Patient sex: M
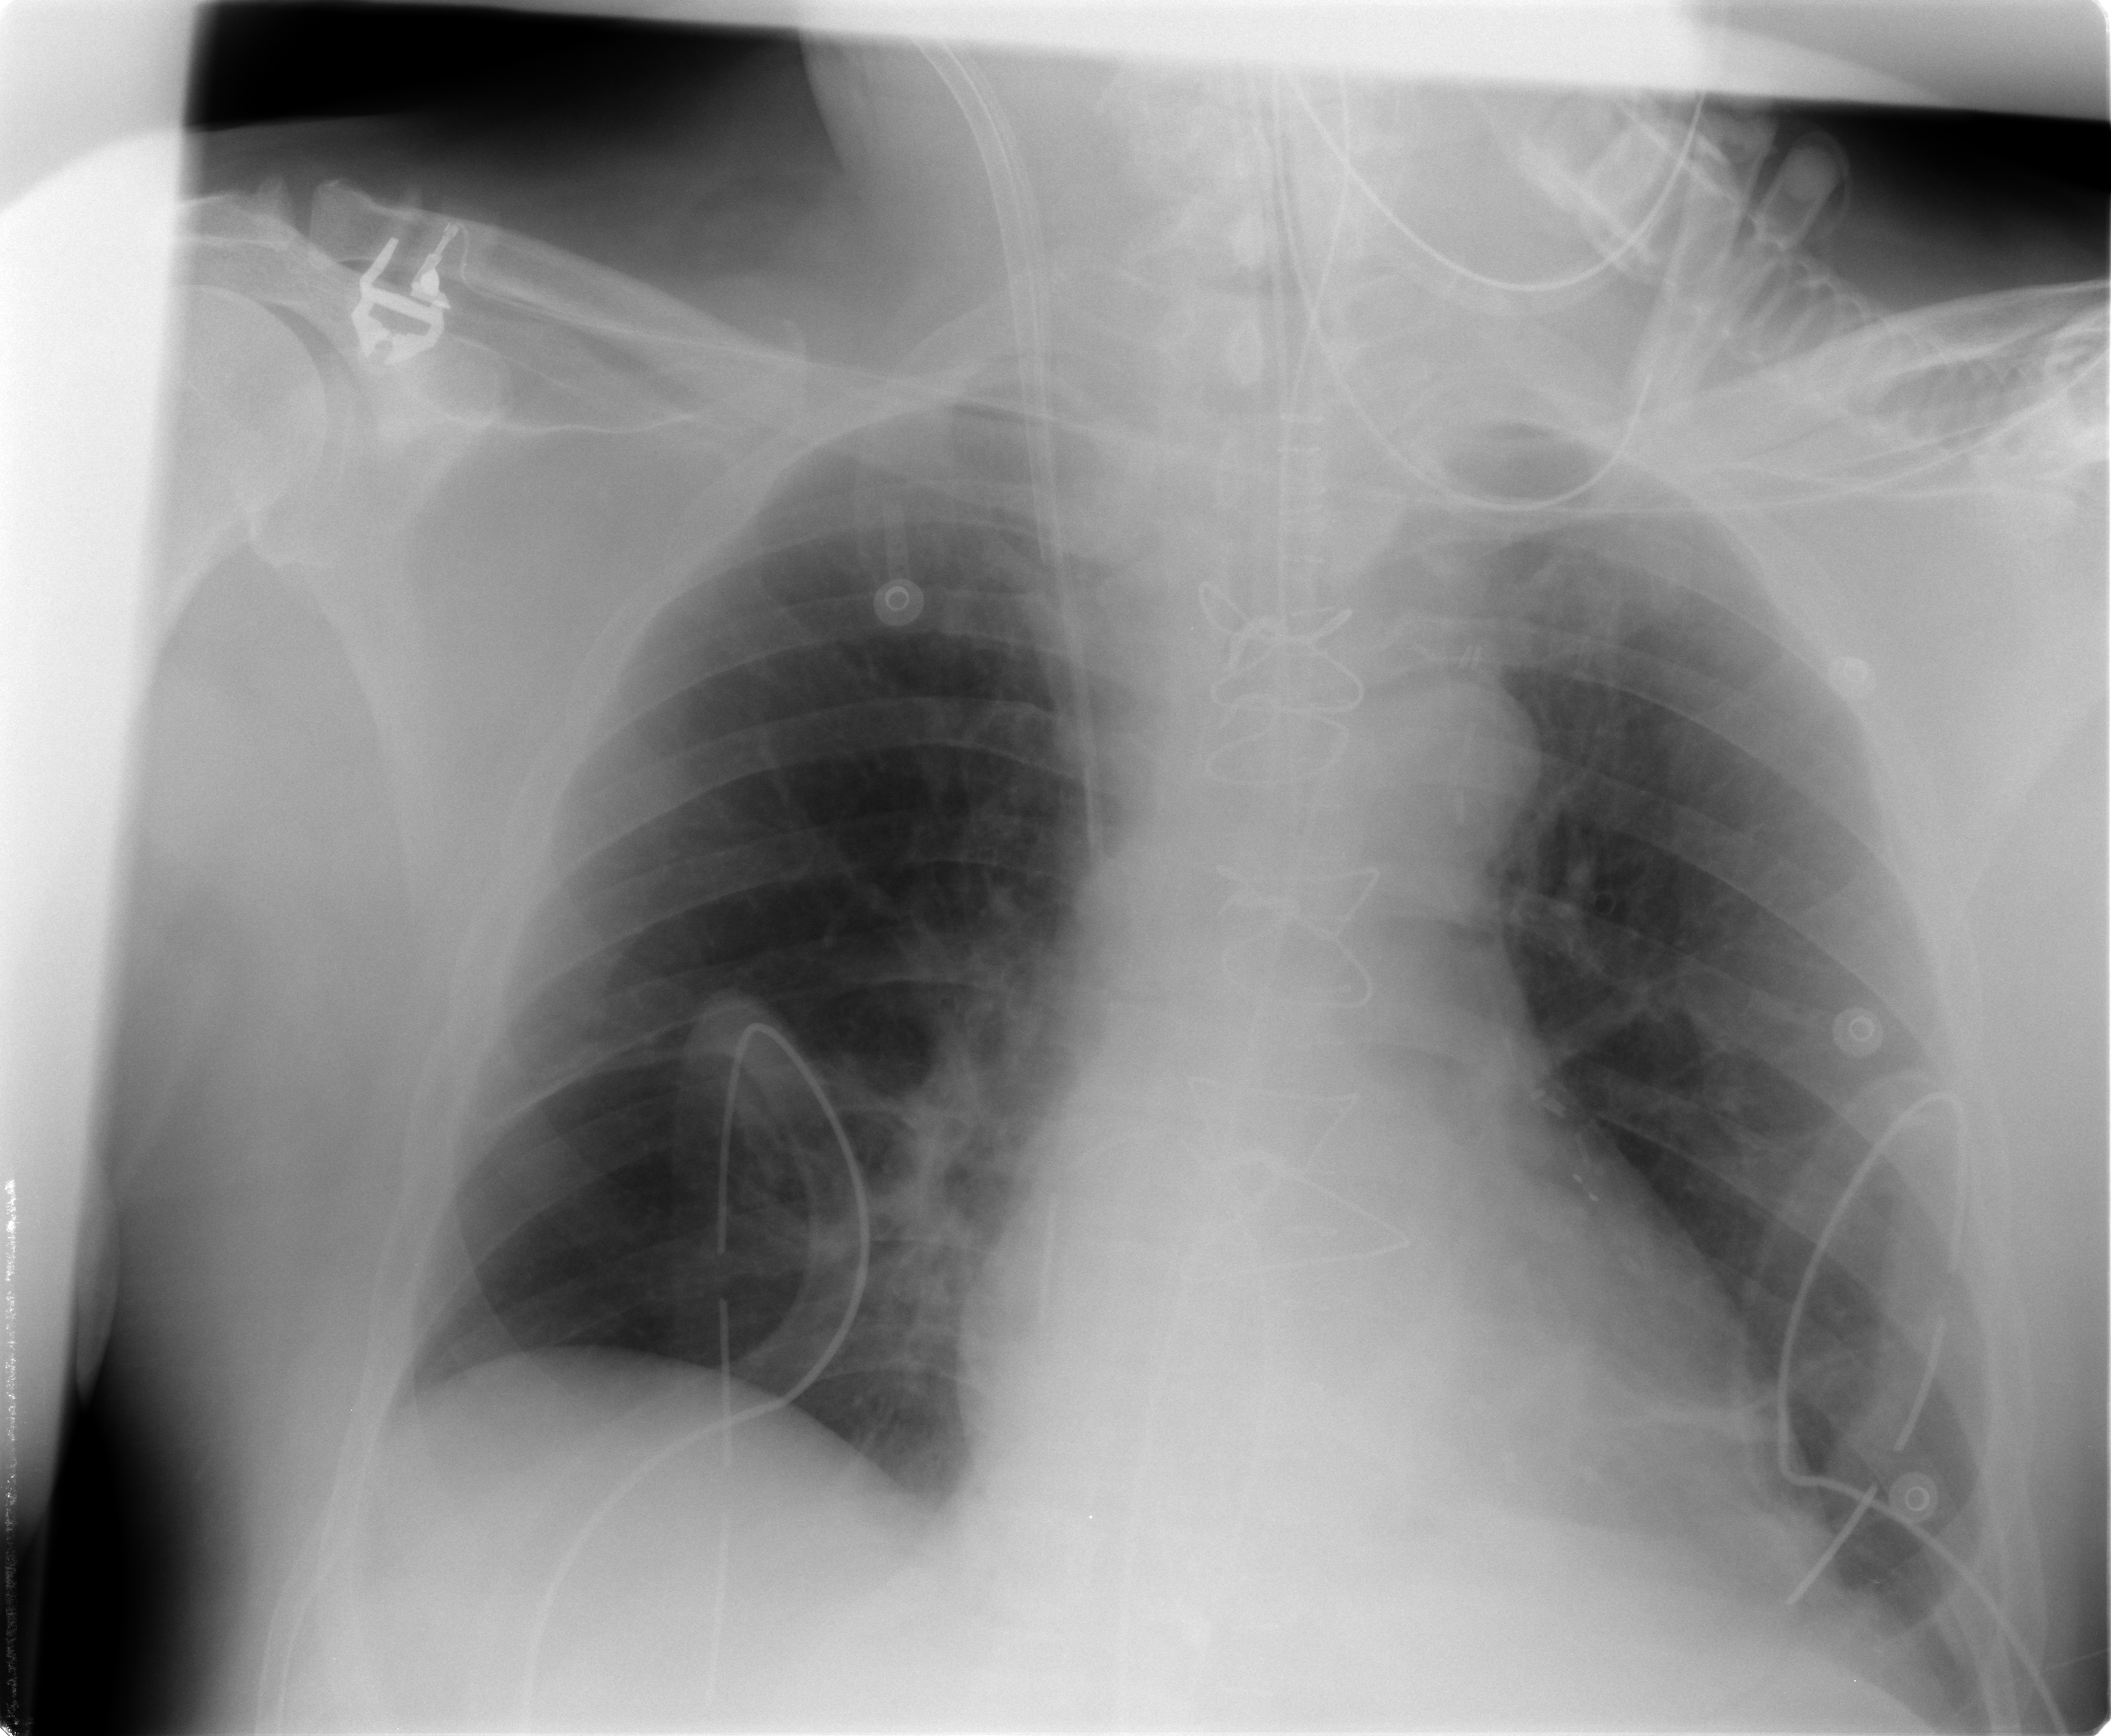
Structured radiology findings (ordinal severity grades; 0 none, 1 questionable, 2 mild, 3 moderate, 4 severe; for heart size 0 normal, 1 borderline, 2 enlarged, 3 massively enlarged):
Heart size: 1
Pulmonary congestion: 1
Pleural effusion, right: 0
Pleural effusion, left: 0
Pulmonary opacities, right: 0
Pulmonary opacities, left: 0
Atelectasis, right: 0
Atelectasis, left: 0